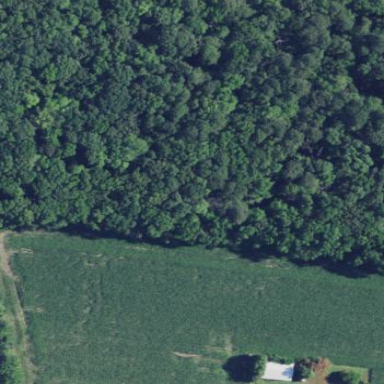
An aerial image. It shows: Serene woodland landscape.